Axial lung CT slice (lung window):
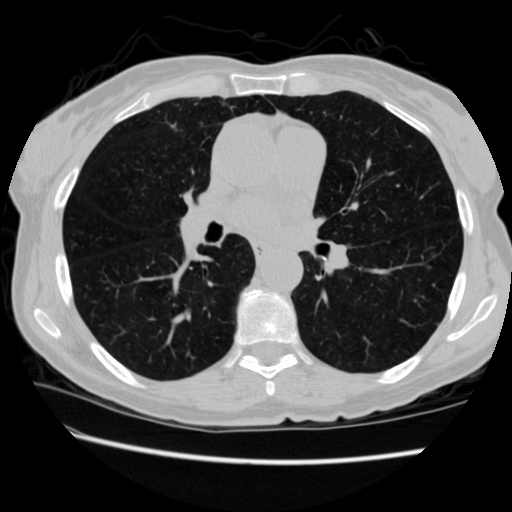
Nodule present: no